Question: Hi I have to show progress in the number itself. I have come across Shader, Gradient used in TextView for horizontal multicoloring of the text. Is their any such built in API to paint characters as in the below image?

Thanks in Advance
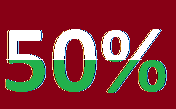
Answer: You can create two TextViews, one white and one green in exactly the same position. Set the height of one so that the text is clipped and it only partly covers the other.
'''
<AbsoluteLayout xmlns:android="http://schemas.android.com/apk/res/android"
android:layout_width="match_parent"
android:layout_height="match_parent"
android:background="#990000" >
<TextView
android:id="@+id/text_green"
android:layout_width="wrap_content"
android:layout_height="wrap_content"
android:layout_x="58dp"
android:layout_y="77dp"
android:text="50"
android:textAppearance="?android:attr/textAppearanceLarge"
android:textColor="#009900"
android:textSize="100sp" />
<TextView
android:id="@+id/text_white"
android:layout_width="wrap_content"
android:layout_height="60dp"
android:layout_x="58dp"
android:layout_y="77dp"
android:text="50"
android:textAppearance="?android:attr/textAppearanceLarge"
android:textColor="#FFFFFF"
android:textSize="100sp" />
</AbsoluteLayout>
'''